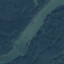
Land use / land cover class: River